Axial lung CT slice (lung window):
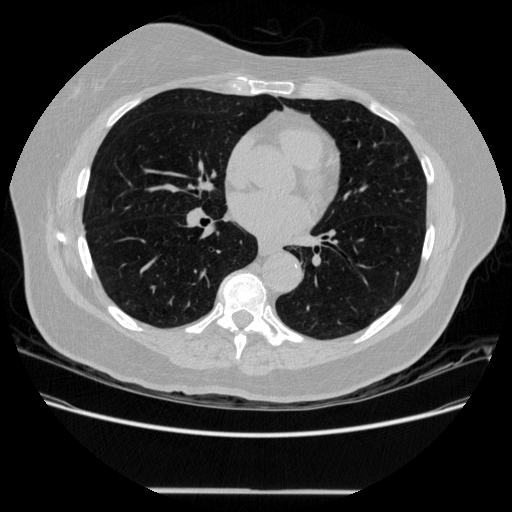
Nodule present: no